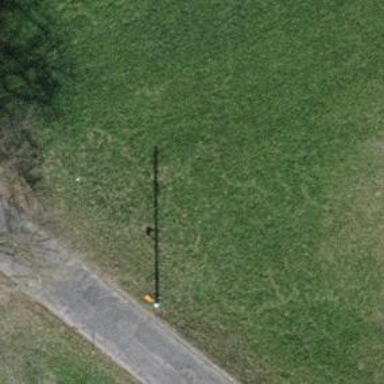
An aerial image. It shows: Pipeline marker.